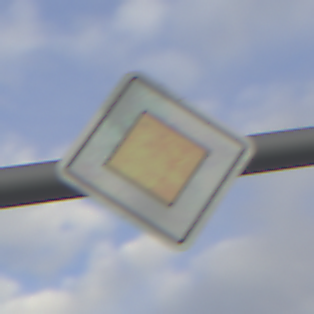
Verkehrszeichen: Vorfahrtsstrasse
Umgebung: Outdoor, Suburban
Tageszeit: MorningAfternoon
Wetter: PartlyCloudy
Licht: Natural
Jahreszeit: NotSpecified
Kontrast: MediumContrast